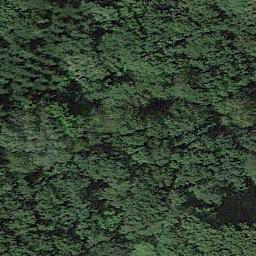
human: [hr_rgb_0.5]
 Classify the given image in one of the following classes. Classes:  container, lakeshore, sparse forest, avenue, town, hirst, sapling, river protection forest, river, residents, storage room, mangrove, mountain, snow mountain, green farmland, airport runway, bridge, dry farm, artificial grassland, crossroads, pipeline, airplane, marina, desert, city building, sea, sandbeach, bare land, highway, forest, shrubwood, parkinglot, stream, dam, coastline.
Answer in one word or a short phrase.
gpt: forest